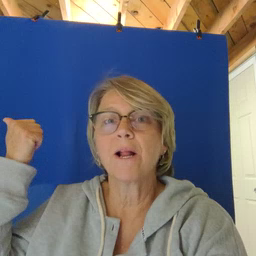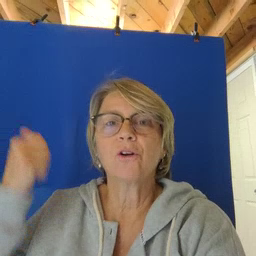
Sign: better